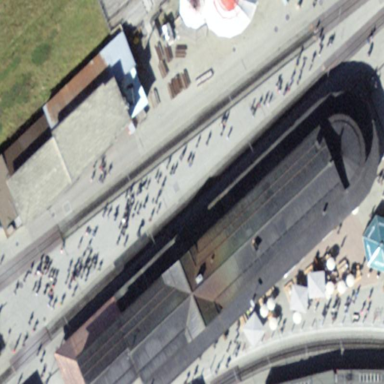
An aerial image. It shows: Paved public transport platform at railway station.